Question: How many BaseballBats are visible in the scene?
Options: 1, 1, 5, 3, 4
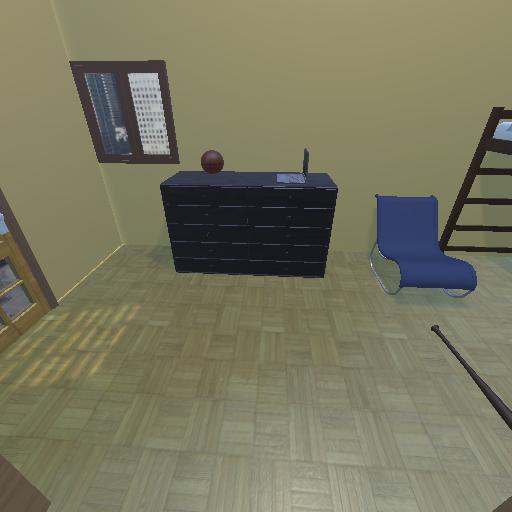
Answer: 1